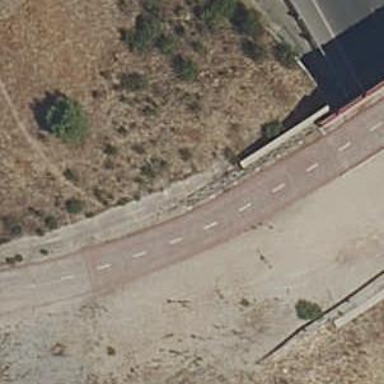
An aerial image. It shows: Bridge for cycleway.